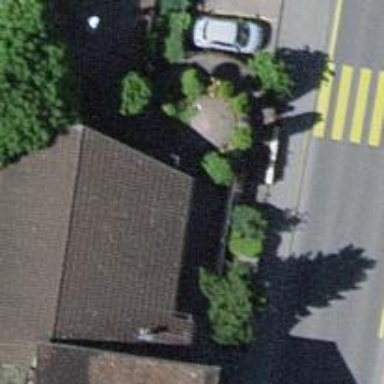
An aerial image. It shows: Restaurant.